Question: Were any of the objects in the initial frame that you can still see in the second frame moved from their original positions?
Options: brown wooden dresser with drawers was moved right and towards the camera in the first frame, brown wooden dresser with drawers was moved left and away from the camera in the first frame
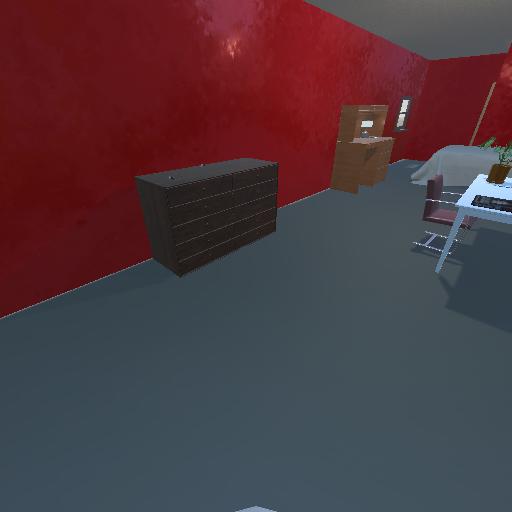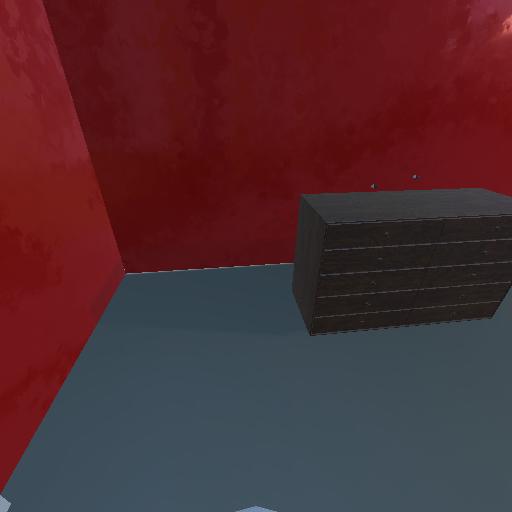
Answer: brown wooden dresser with drawers was moved right and towards the camera in the first frame